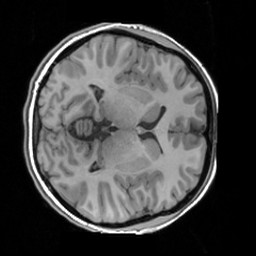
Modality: T1w
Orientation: axial
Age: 21
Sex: female
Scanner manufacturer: siemens
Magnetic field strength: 3 T
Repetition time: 1.63 s
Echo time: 0.00311 s